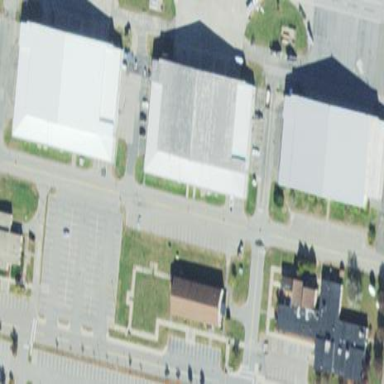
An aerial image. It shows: Hangar building.